Question: I have the following code
'''
#!/usr/bin/python
import sys
import networkx as nx
import matplotlib.pyplot as plt
G = nx.Graph();
G.add_node('A')
G.add_node('B')
G.add_node('C')
G.add_node('D')
G.add_edge('A','B',weight=1)
G.add_edge('C','B',weight=1)
G.add_edge('B','D',weight=30)
colors=range(20)
nx.draw_spring(G,font_size=20,width=2,node_size=1000,node_color='#A0CBE2')
plt.savefig("/Users/handsomeguy/Desktop/test.png",dpi=300)
'''
That generate the following graph (without the comment of course):

As stated in the picture above. I'd like to change the color of node 'C' and 'D' and enlarge the size of
these chosen nodes. How can I achieve that?
Note that C and D are predetermined nodes by me the user.
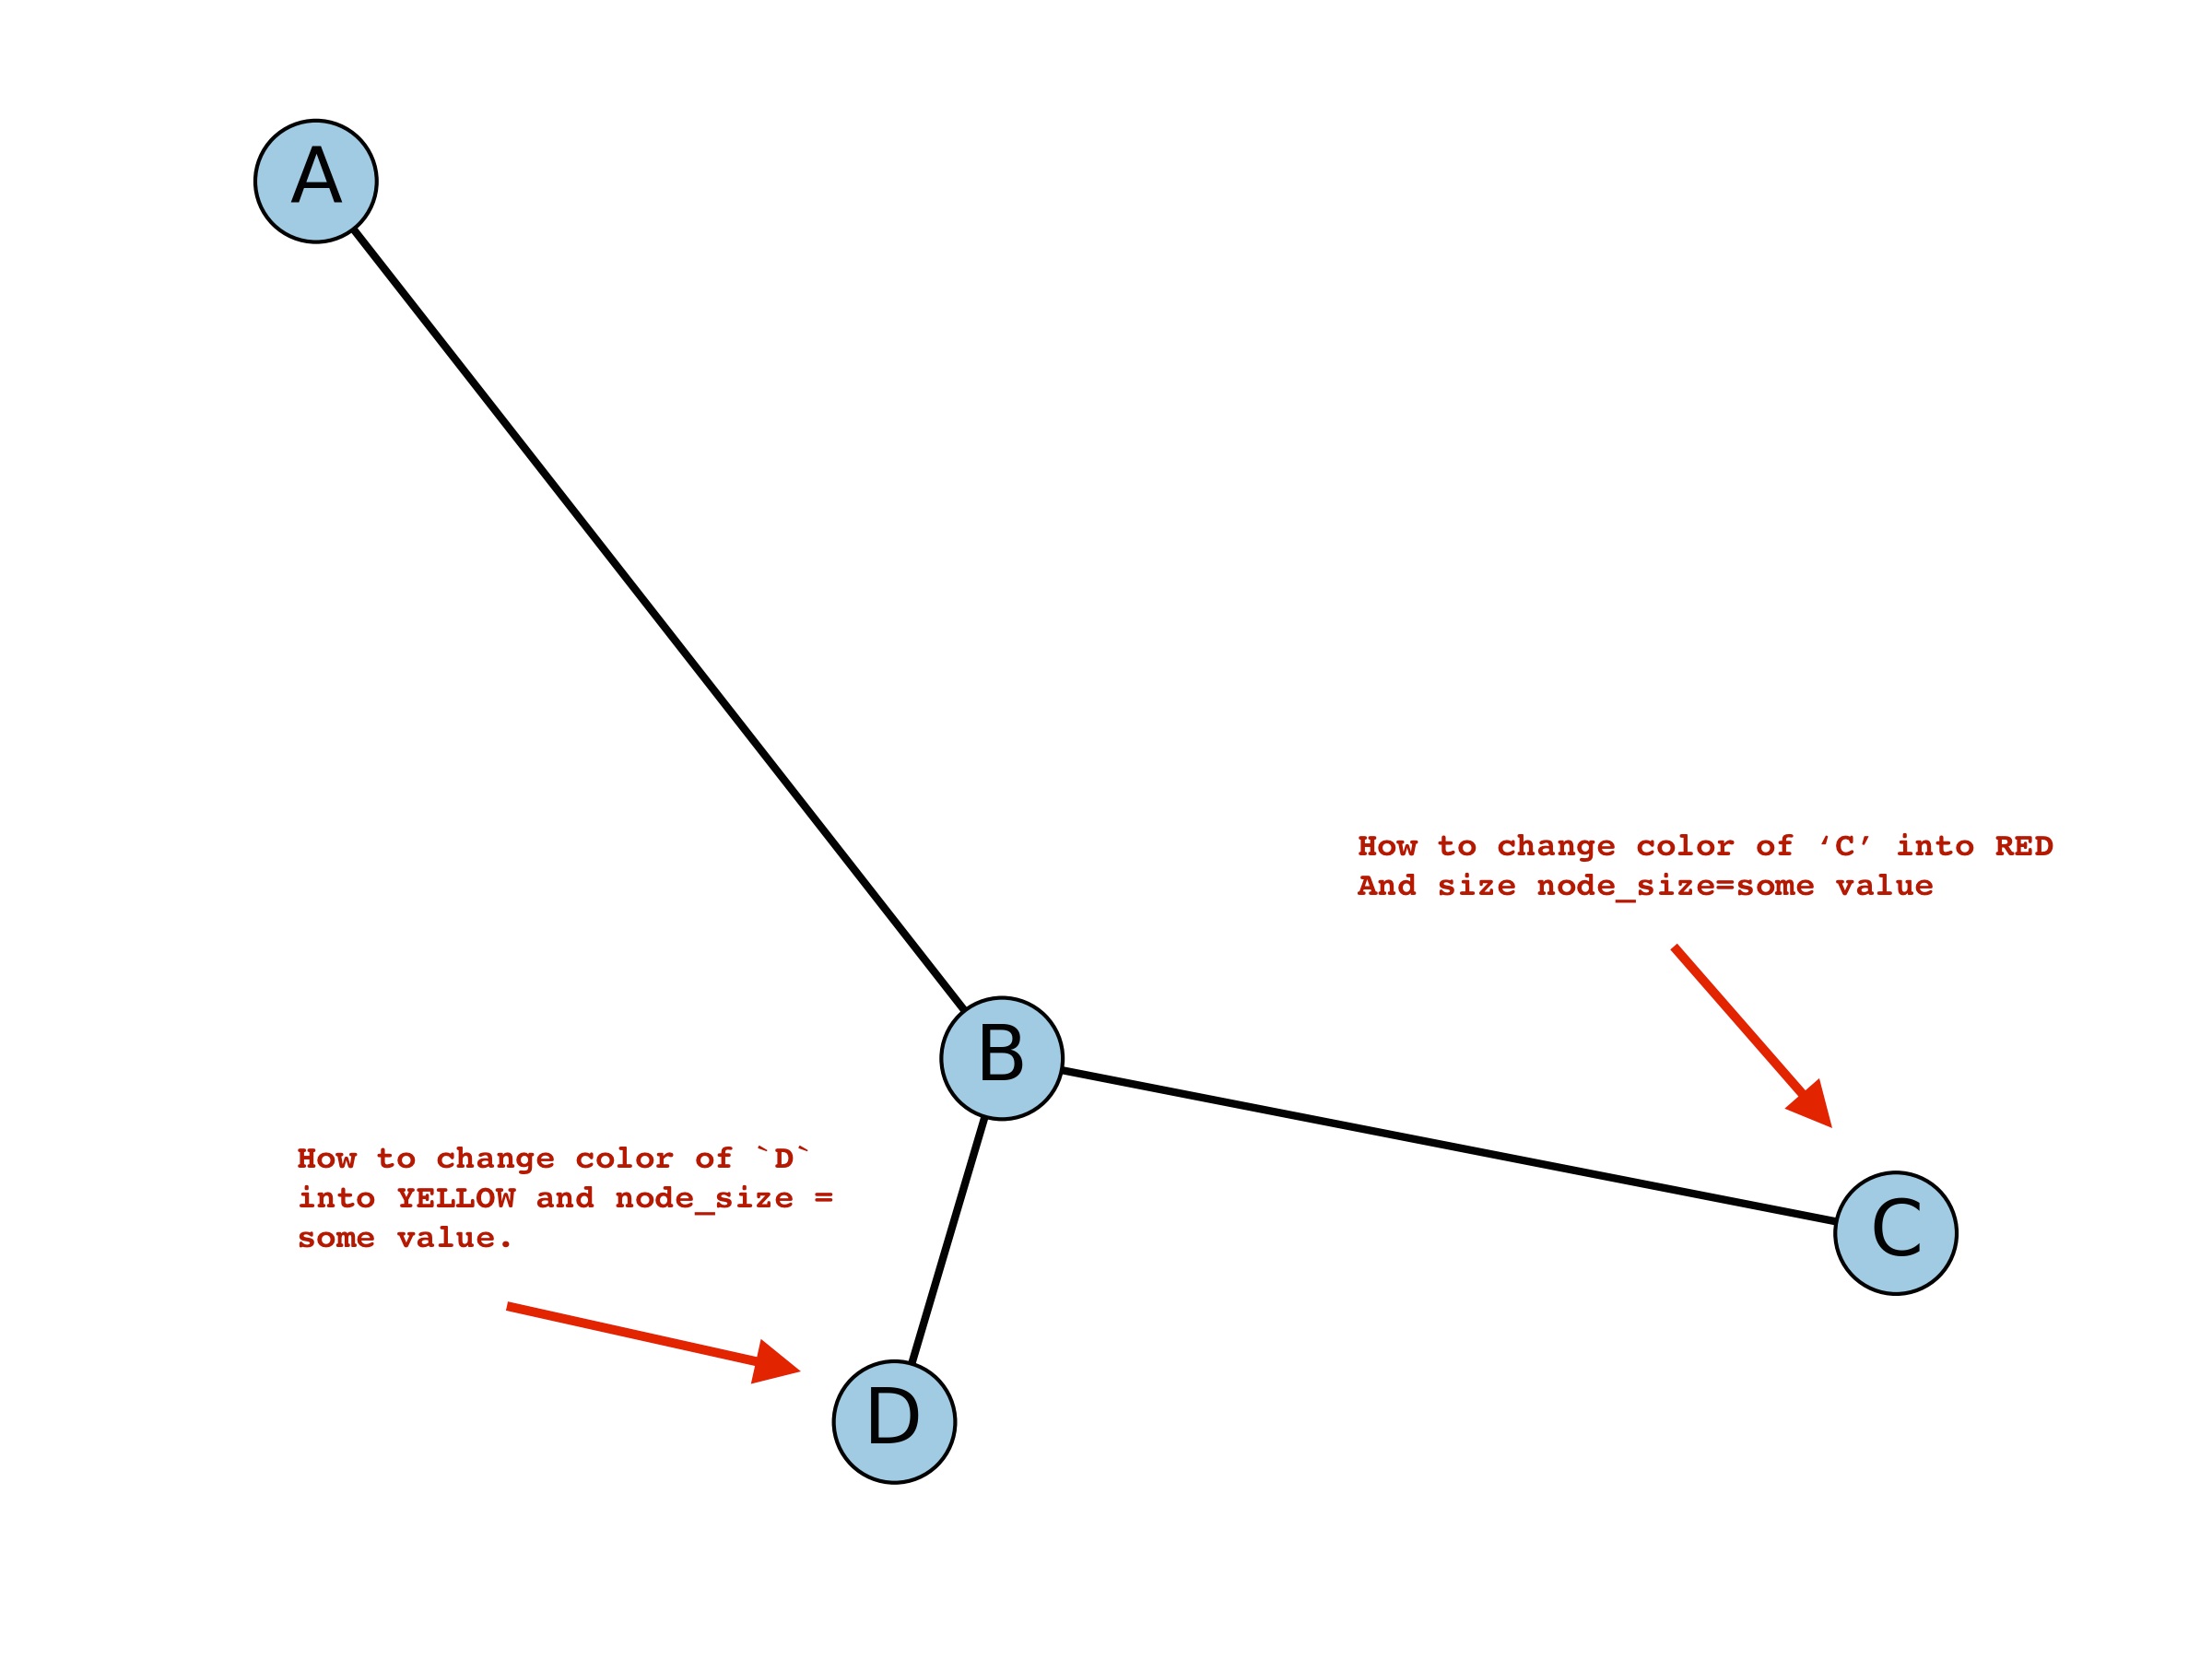
Answer: One easy way to change the style of individual nodes when you have a small graph is to pass the parameters (e.g. 'node_size' or 'node_color') of <URL>:
'''
nx.draw_spring(G, nodelist=sorted(G.nodes()), font_size=20, width=2,
node_size=[1000, 1000, 2000, 3000],
node_color=["#A0CBE2", "#A0CBE2", "#FF0000", "#FFFF00"])
'''
And here's the result:

Another option is to is to first store the layout of the nodes/edges for your graph, and then use <URL>. This is probably more useful when you have a large graph and only want to change the style for a few nodes. Here, I first store the spring layout for the graph in 'pos', and then pass 'pos' to draw each of the nodes and their edges:
'''
pos = nx.spring_layout(G)
nx.draw_networkx(G, pos=pos, nodelist=["A", "B"], node_size=1000, node_color='#A0CBE2', font_size=20, width=2)
nx.draw_networkx(G, pos=pos, nodelist=["C"], node_size=2000, node_color='#FF0000', font_size=20, width=2,)
nx.draw_networkx(G, pos=pos, nodelist=["D"], node_size=3000, node_color='#FFFF00', font_size=20, width=2)
'''
---
: to turn off the axis in the 'networkx.draw_networkx' plot, add the following command before 'plt.show()':
'''
limits=plt.axis('off')
'''